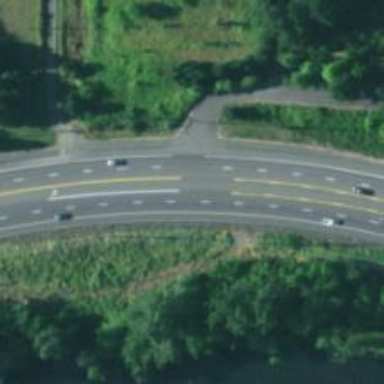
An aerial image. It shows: Asphalt trunk highway classified as expressway.